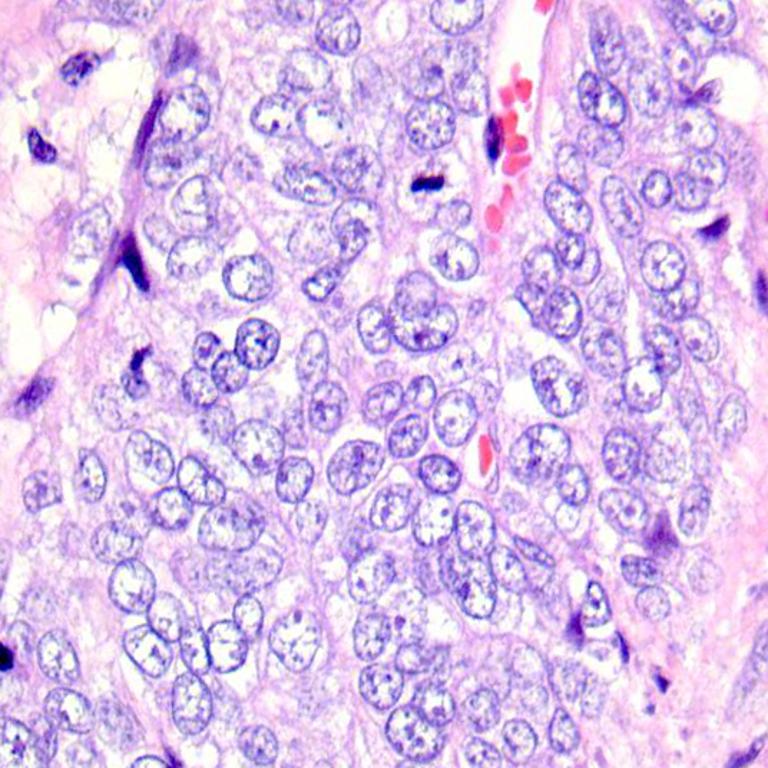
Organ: colon
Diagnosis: adenocarcinomas